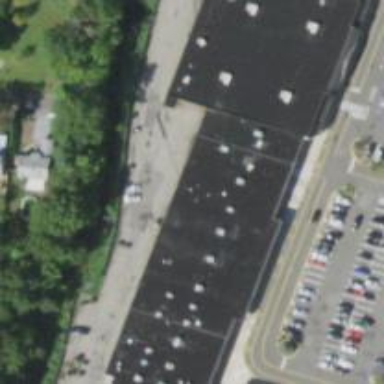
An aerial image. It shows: Retail building.